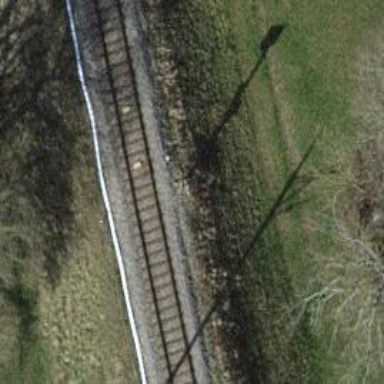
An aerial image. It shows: Railway signal.